Interaction volume radius: 10 \u00c5
Interaction volume height: 20 \u00c5
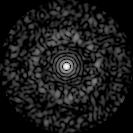
Disorder parameter: 0.8003